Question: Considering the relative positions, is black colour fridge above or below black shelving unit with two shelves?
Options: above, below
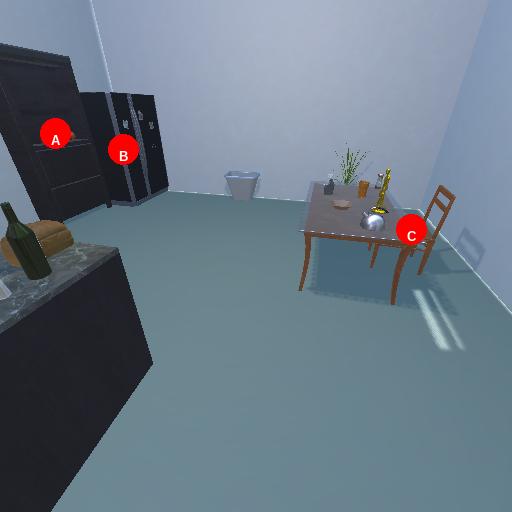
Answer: above